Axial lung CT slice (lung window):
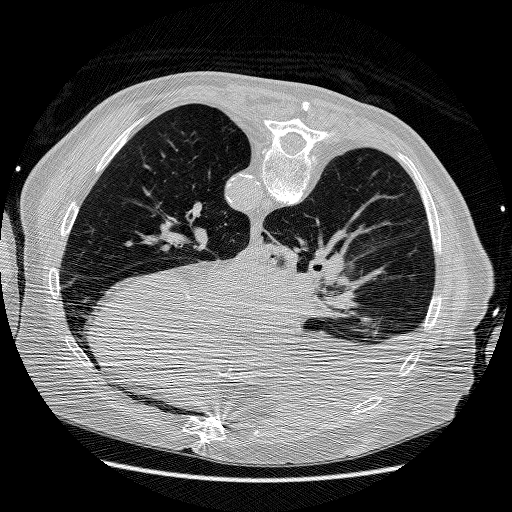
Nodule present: no